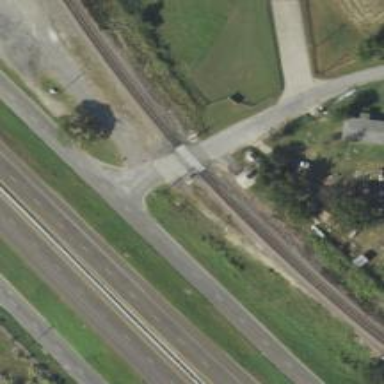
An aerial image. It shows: Level crossing along the railway.